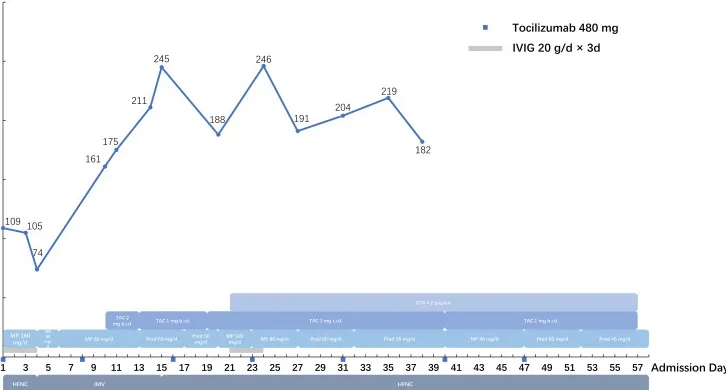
Summary of the clinical course. IVIG, intravenous immunoglobulin; HFNC, high-flow nasal cannula; IMV, invasive mechanical ventilation; MP, methylprednisolone; Pred, prednisone; TAC, tacrolimus; CTX, cyclophosphamide.
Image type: pathology (masson_trichrome)